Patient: sex F, age 60
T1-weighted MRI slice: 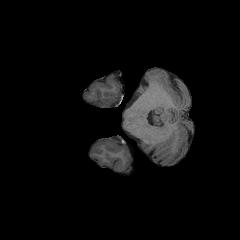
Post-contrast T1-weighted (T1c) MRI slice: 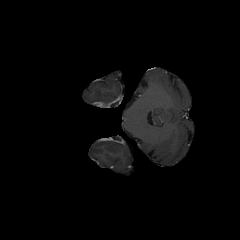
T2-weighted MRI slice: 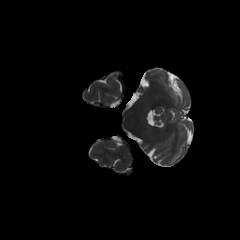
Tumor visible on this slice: no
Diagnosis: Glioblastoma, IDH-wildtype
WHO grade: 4